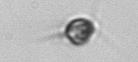
Label: Acanthoica_quattrospina